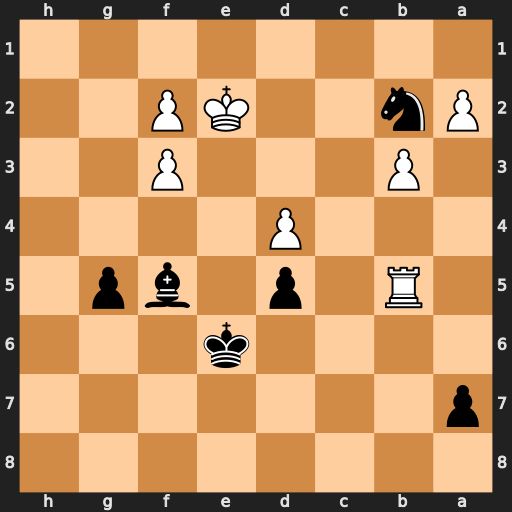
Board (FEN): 8/p7/4k3/1R1p1bp1/3P4/1P3P2/Pn2KP2/8
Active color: b
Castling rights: -
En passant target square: -
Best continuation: Bd3+ Kd2 Bxb5